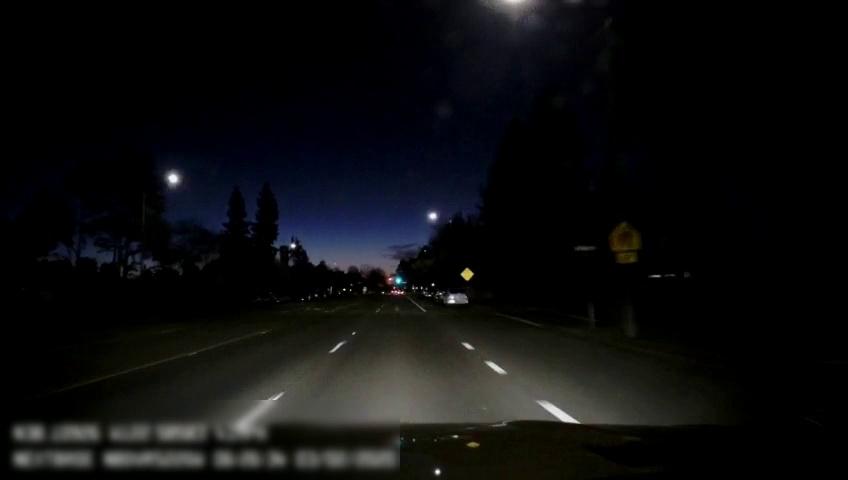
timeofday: Night
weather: Cloudy
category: Drivable Space
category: Vehicles | SUV
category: Vehicles | SUV
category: Lanes | Current Lane
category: Lanes | Current Lane
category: Lanes | Alternate Lane
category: Traffic | Signs
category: Traffic | Signs
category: Traffic | Signs